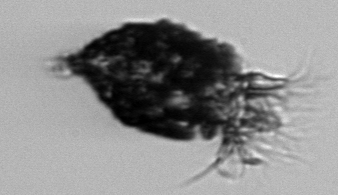
Label: Stenosemella_pacifica